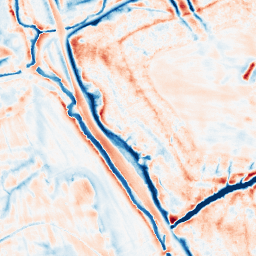
Category: edge_preserving
Decomposition family: bilateral
Decomposition parameters: d: 21
sigma_color: 25
sigma_space: 75
Upsampling method: regularized
Upsampling parameters: scale: 2
lambda_reg: 0.001
Upsampling scale: 2